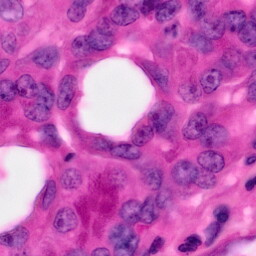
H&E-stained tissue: Pancreatic